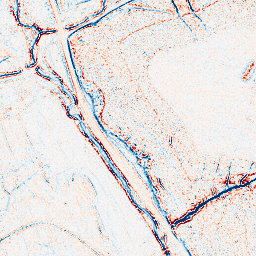
Category: edge_preserving
Decomposition family: bilateral
Decomposition parameters: d: 5
sigma_color: 100
sigma_space: 25
Upsampling method: linear_exact
Upsampling parameters: scale: 4
Upsampling scale: 4